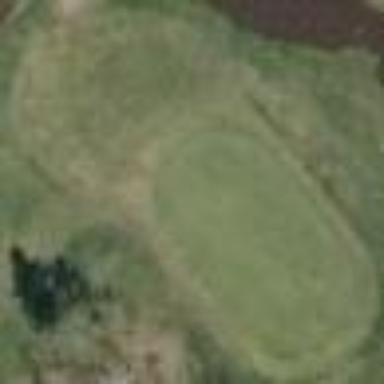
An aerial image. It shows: Grassy area designated as golf fairway.